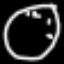
Label: clock